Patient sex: M
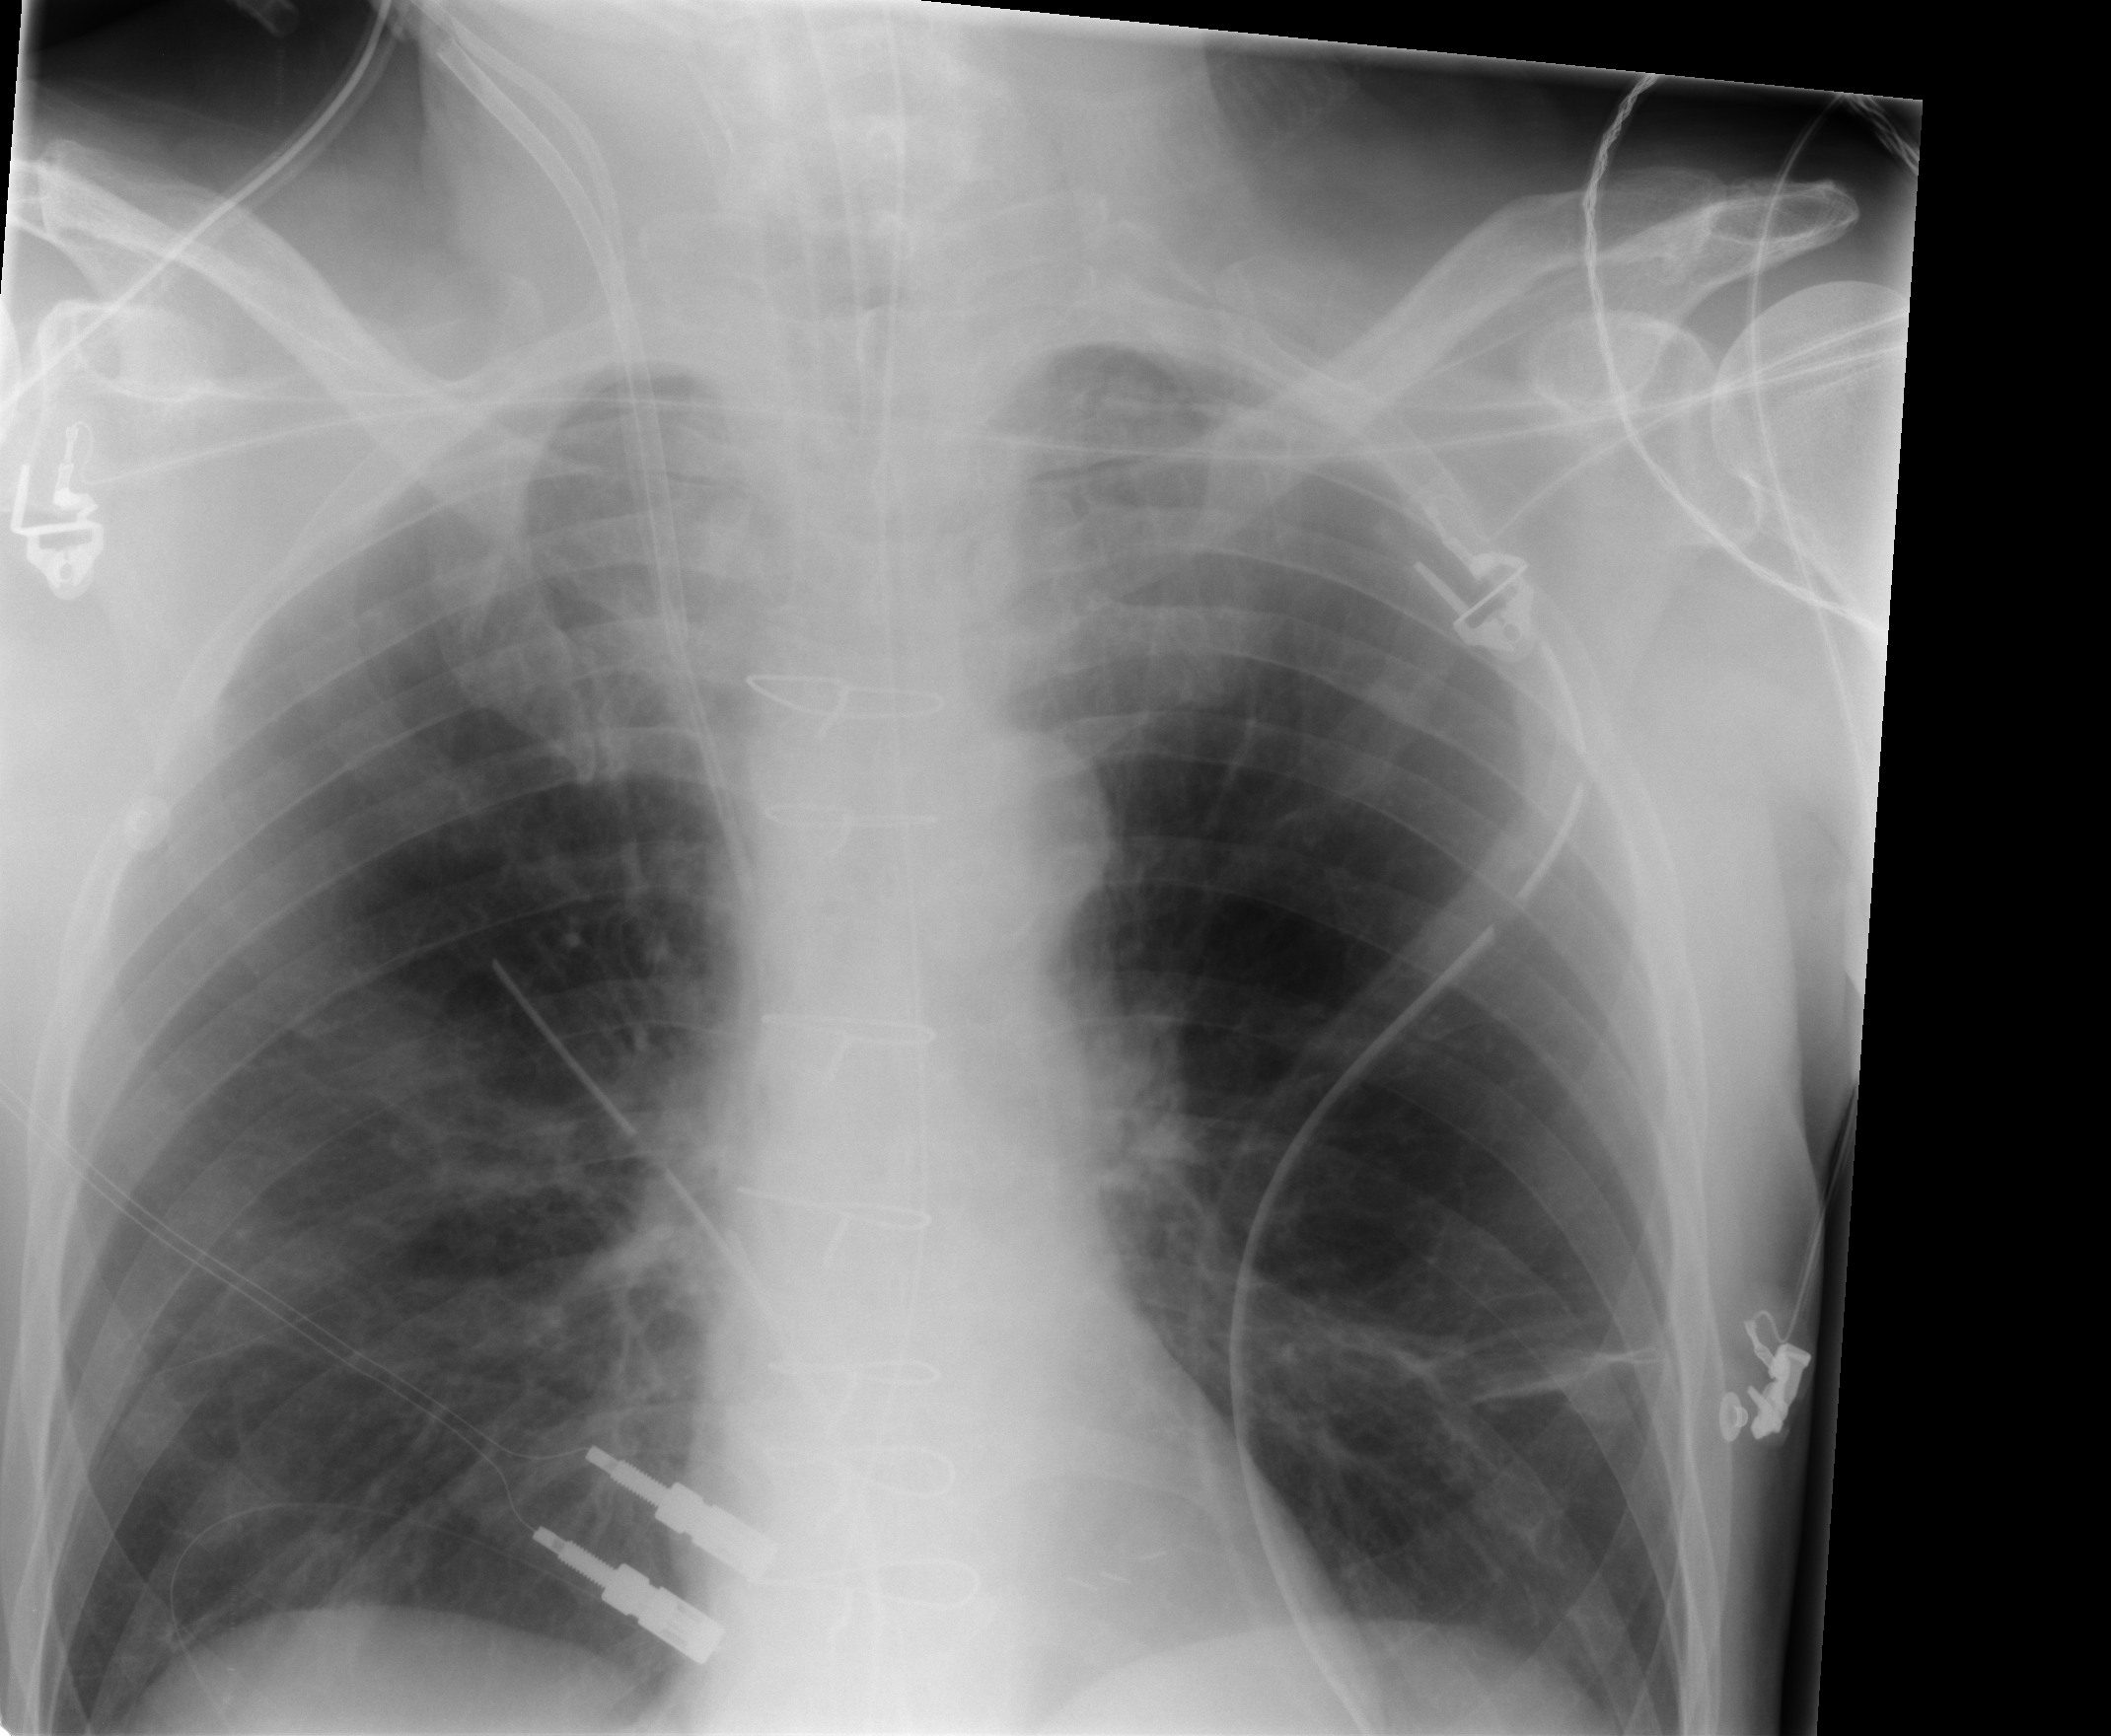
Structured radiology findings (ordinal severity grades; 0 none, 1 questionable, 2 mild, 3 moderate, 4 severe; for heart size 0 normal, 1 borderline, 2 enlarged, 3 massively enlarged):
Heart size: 0
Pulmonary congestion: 0
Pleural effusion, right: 0
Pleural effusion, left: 0
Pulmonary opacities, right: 0
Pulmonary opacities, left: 0
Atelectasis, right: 0
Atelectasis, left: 2